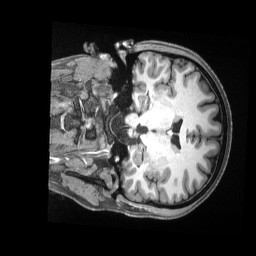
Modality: T1w
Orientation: coronal
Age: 25
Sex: female
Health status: ill
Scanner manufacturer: siemens
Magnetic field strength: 3 T
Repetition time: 2.5 s
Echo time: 0.00181 s